Question: I want to create VSIX package of an SDK. SDK has two XAML page, one image & DLL. The VSIX project architecture is given below.

When I try to use that I am getting XamlParseException. Can you solve this problem ? Please don't give me any links. I already read Tim Heuer's article as well as MSDN doc.
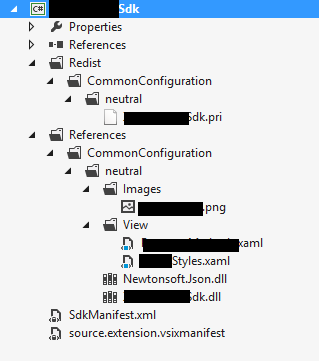
Answer: Xaml files need to be in redist